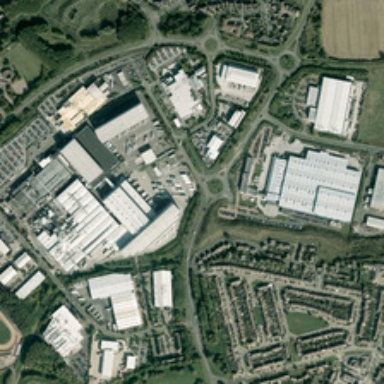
These large white buildings belong to the industrial district .